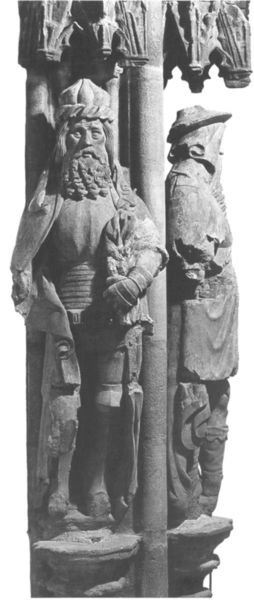
Titel: Sog. Schöner Brunnen
Standort: Herkunftsort: Nürnberg, Hauptmarkt (EU - D - B)
Institution: Nürnberg, Germanisches Nationalmuseum
Schlagwörter: hand, mann, umhang, handschuh, holz, hut, männer, pfeiler, säule, säulen, bart, mütze, sockel, stein, ärmel, kirche, stehend, pflanze, gotik, krone, locken, skulptur, statue, bein, figuren, könig, brot, helm, stiefel, herrscher, ritter, rüstung, kapitell, portal, skulpturen, plastiken, sandstein, altes testament, chor, baldachin, heiliger, turban, beinschiene, lisene, skultpur, halbfiguren, ottonisch, kirchenportal, brustschild, naumburg, portalskulptur, lisen, >figuren, säulenplastik